Interaction volume radius: 5 \u00c5
Interaction volume height: 20 \u00c5
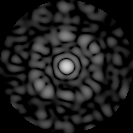
Disorder parameter: 0.7221